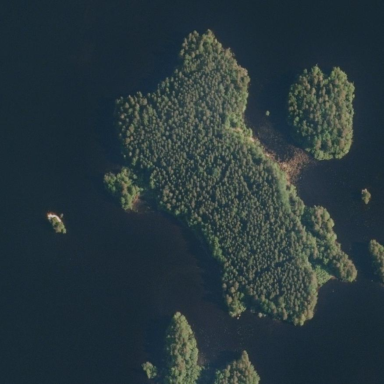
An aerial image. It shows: Island covered in forest.